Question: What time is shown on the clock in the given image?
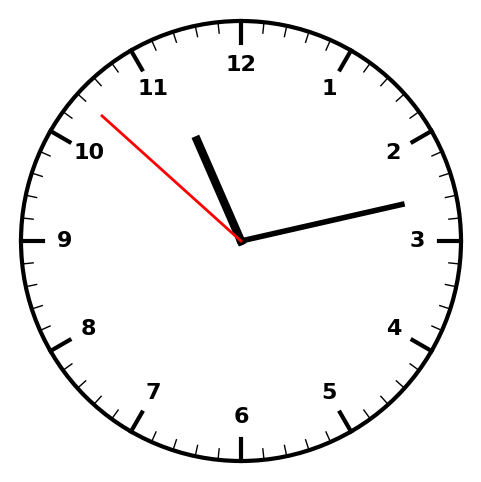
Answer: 11:12:52